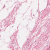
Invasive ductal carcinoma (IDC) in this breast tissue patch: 0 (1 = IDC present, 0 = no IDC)